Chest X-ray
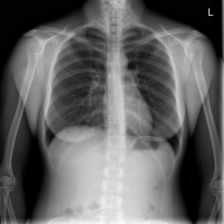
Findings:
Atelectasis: negative
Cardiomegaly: negative
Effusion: negative
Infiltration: negative
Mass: negative
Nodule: negative
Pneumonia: negative
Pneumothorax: negative
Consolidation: negative
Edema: negative
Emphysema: negative
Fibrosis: negative
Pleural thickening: negative
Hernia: negative